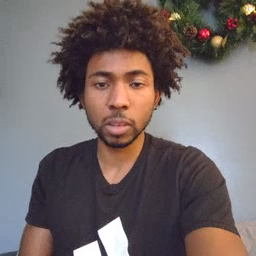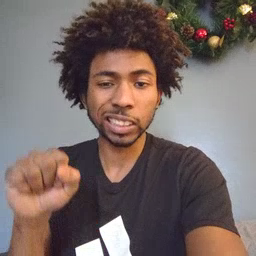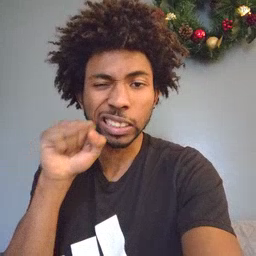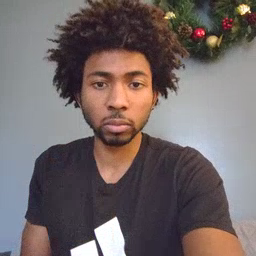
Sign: carrot